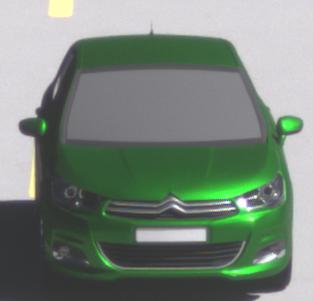
Make: Citroen
Model: C4 VTi 95
Detailed model: C4 (II)
Model produced from: 2012/08
Model produced until: 2013/06
Doors: 5
Color: green
Road condition: dry road
Daytime: midday
Contrast: high contrast